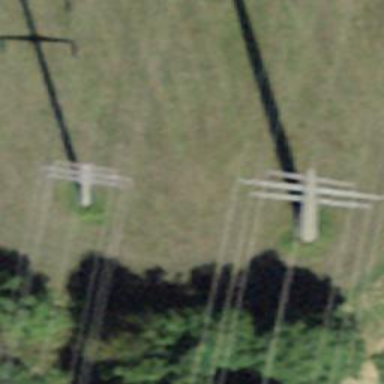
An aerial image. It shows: Power line in the image.